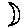
Label: moon